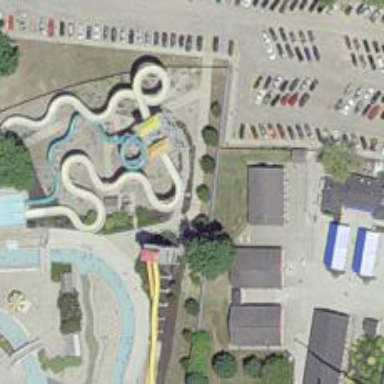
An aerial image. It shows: Water slide attraction.